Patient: sex M, age 70
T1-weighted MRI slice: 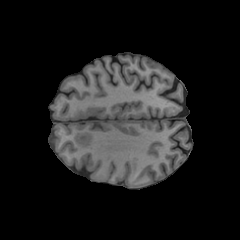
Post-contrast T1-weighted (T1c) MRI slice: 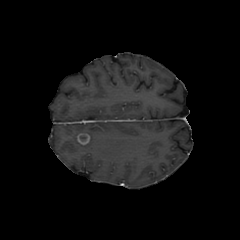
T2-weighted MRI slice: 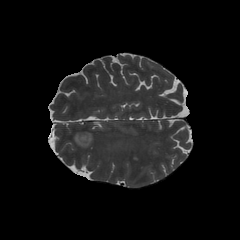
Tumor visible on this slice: yes
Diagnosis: Glioblastoma, IDH-wildtype
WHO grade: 4